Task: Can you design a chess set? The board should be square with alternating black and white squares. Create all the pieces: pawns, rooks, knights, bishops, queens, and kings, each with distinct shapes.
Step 917:
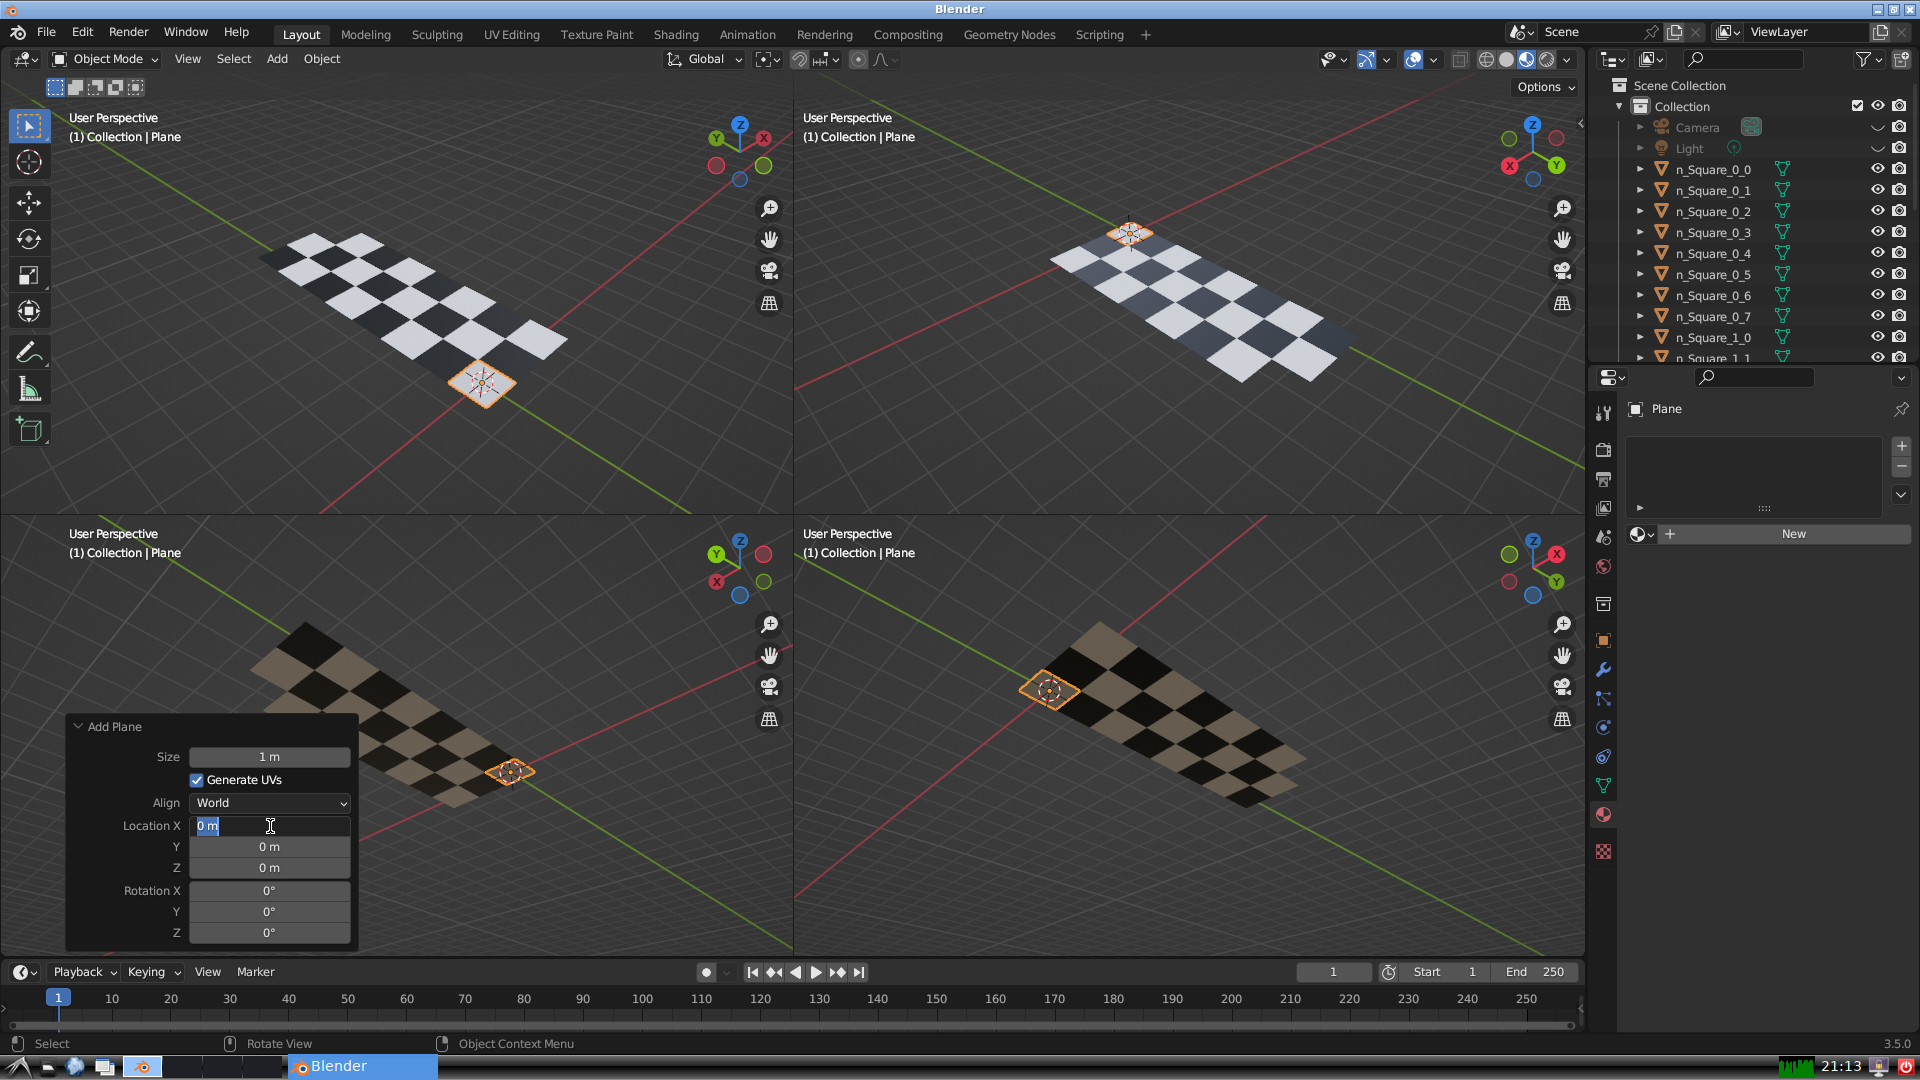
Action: input_text: 2.0